Question: While testing my web page on Brave browser on Android, there was an unexpected behaviour where a person's name that was displayed in the page within a td element was automatically turned into a web search link, e.g.
'''
<td>James Cameron</td>
'''
The test name happened to be 'James Cameron' (no relation) and presumably the browser has automatically Googled the text content and provided a link to the film producer of the same name in a panel at the bottom of the page. I don't want this, as it's intrusive and inappropriate for my use case. Is there a way to prevent this behaviour, perhaps by adding a META tag?
I don't get this happening with Safari on IOS.

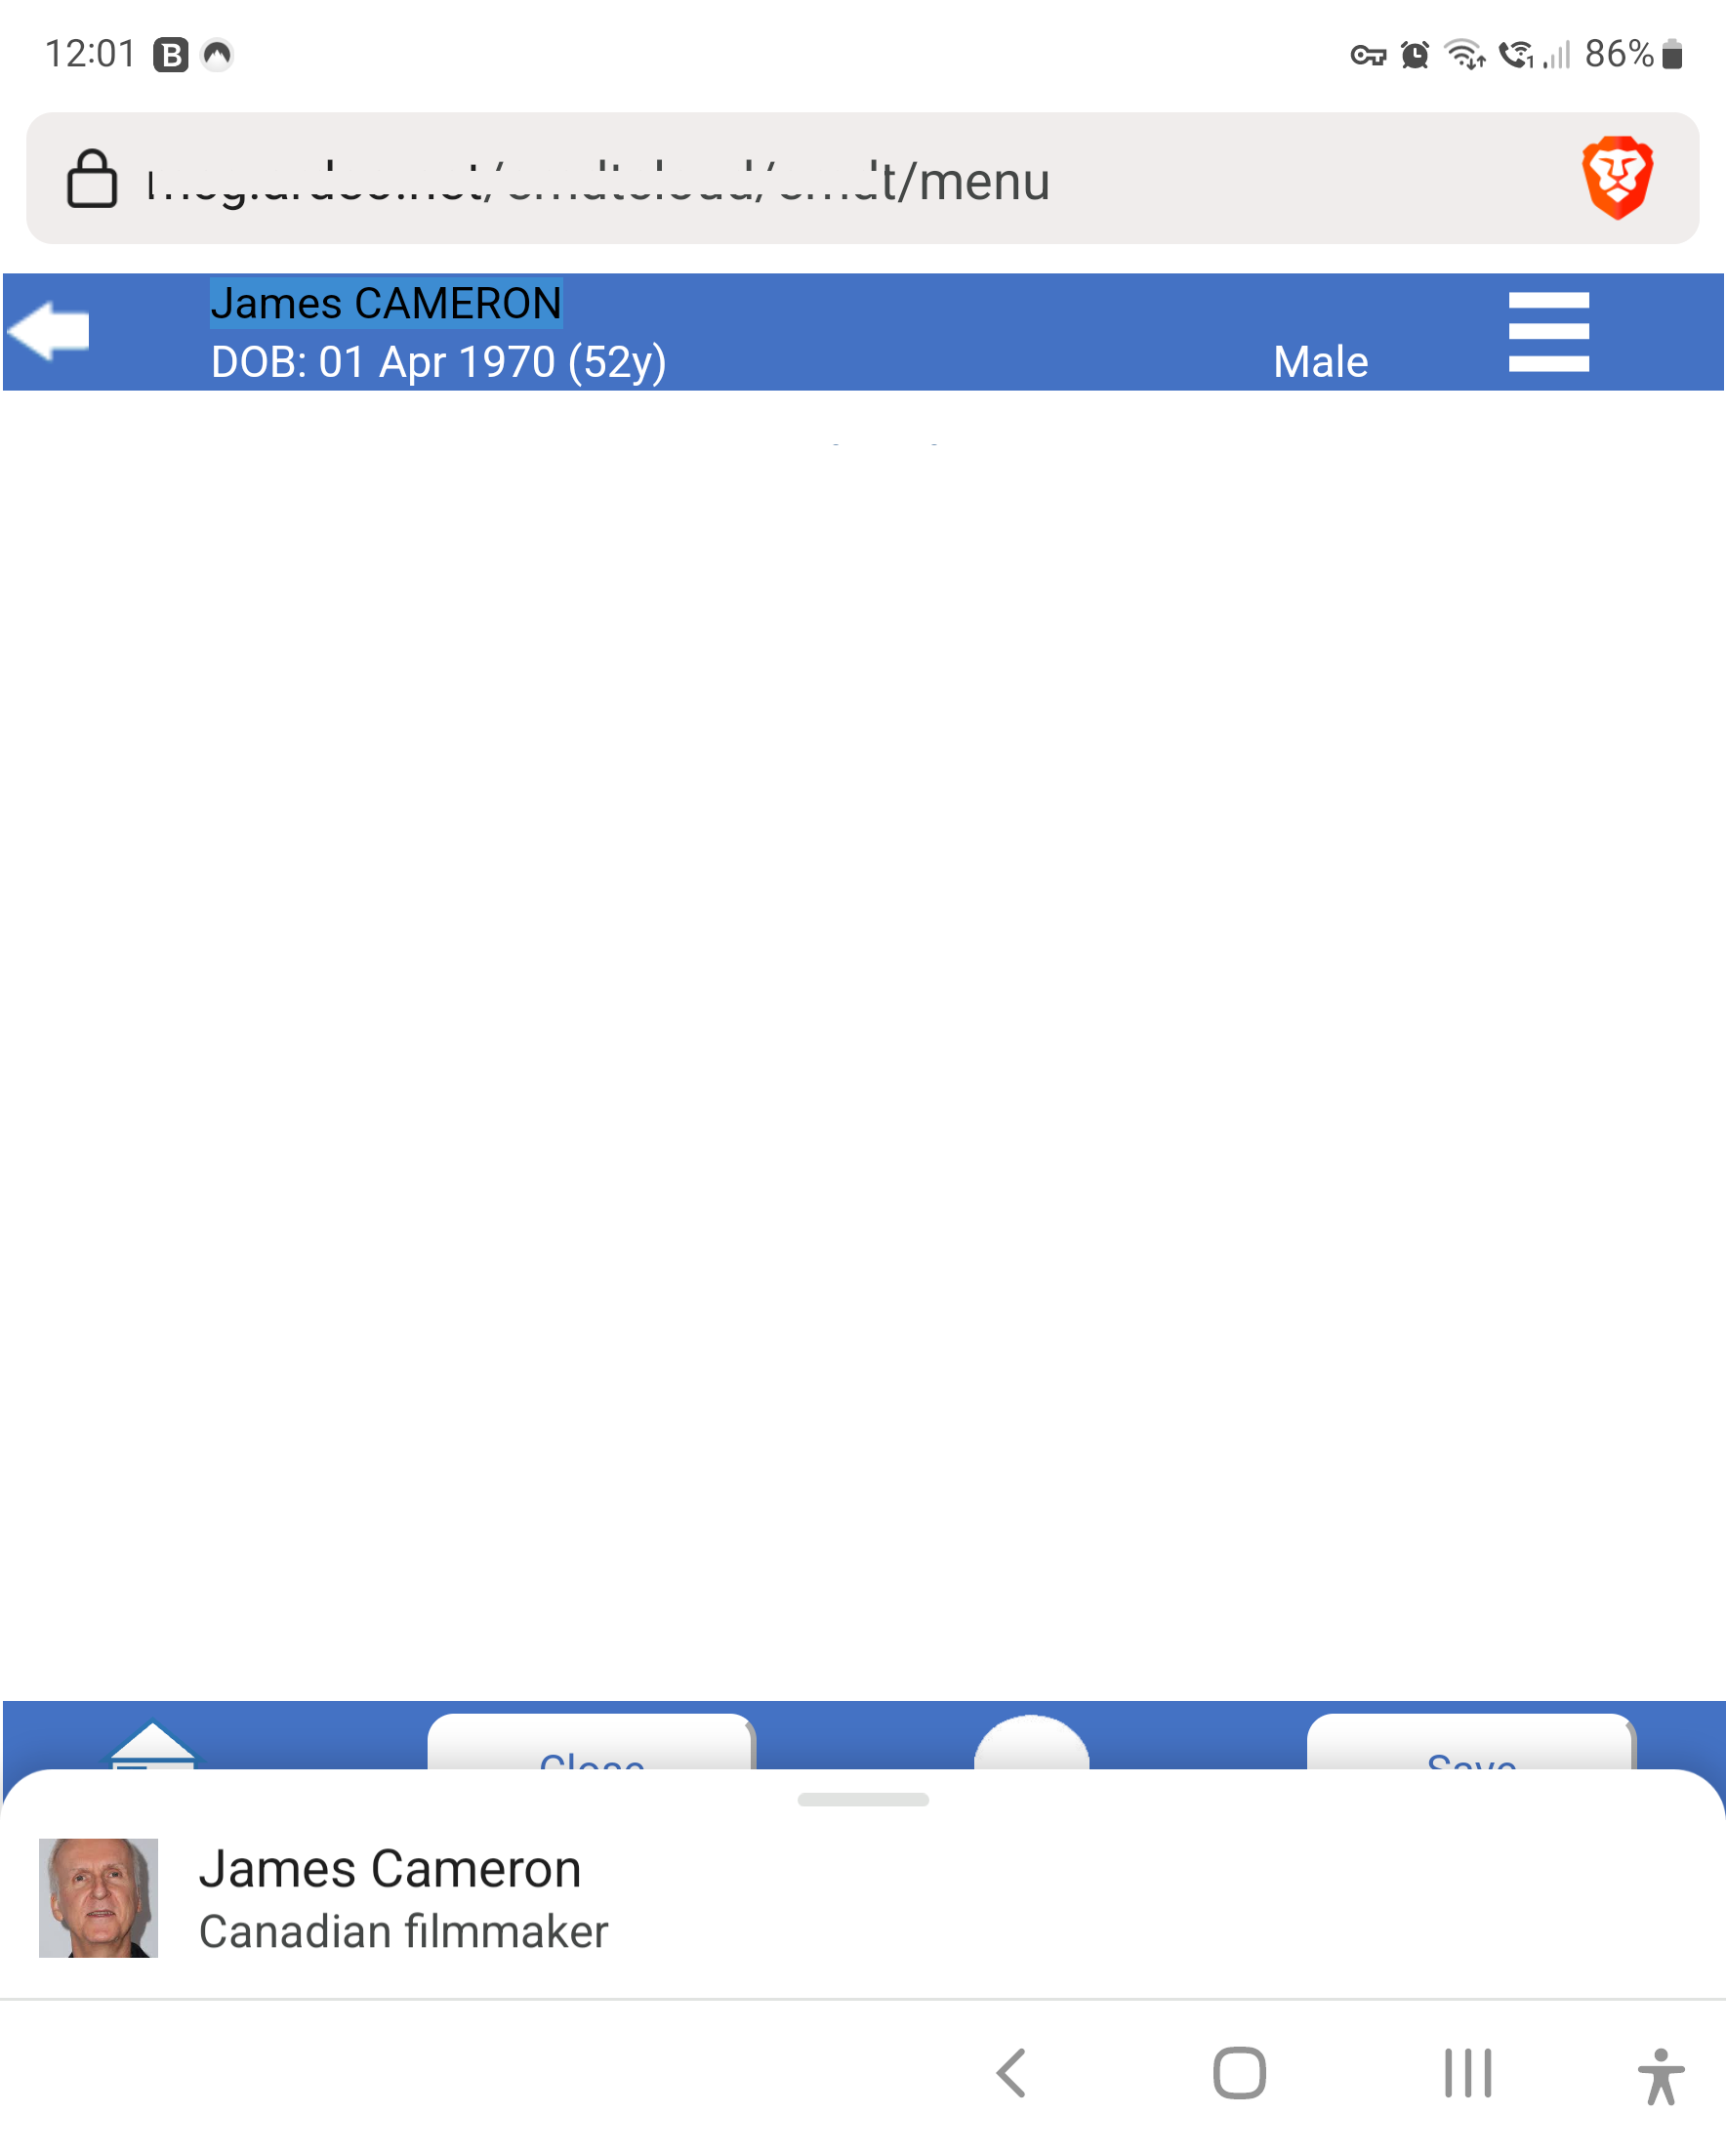
Answer: This feature of Android is apparently called 'Touch to Search', and it can be switched off in Settings.
<URL>
<URL>
It's not specific to the Brave browser, and there doesn't appear to be an official way to disable this although there is a workaround here: <URL>
My question is a duplicate of <URL>